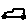
Label: car